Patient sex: F
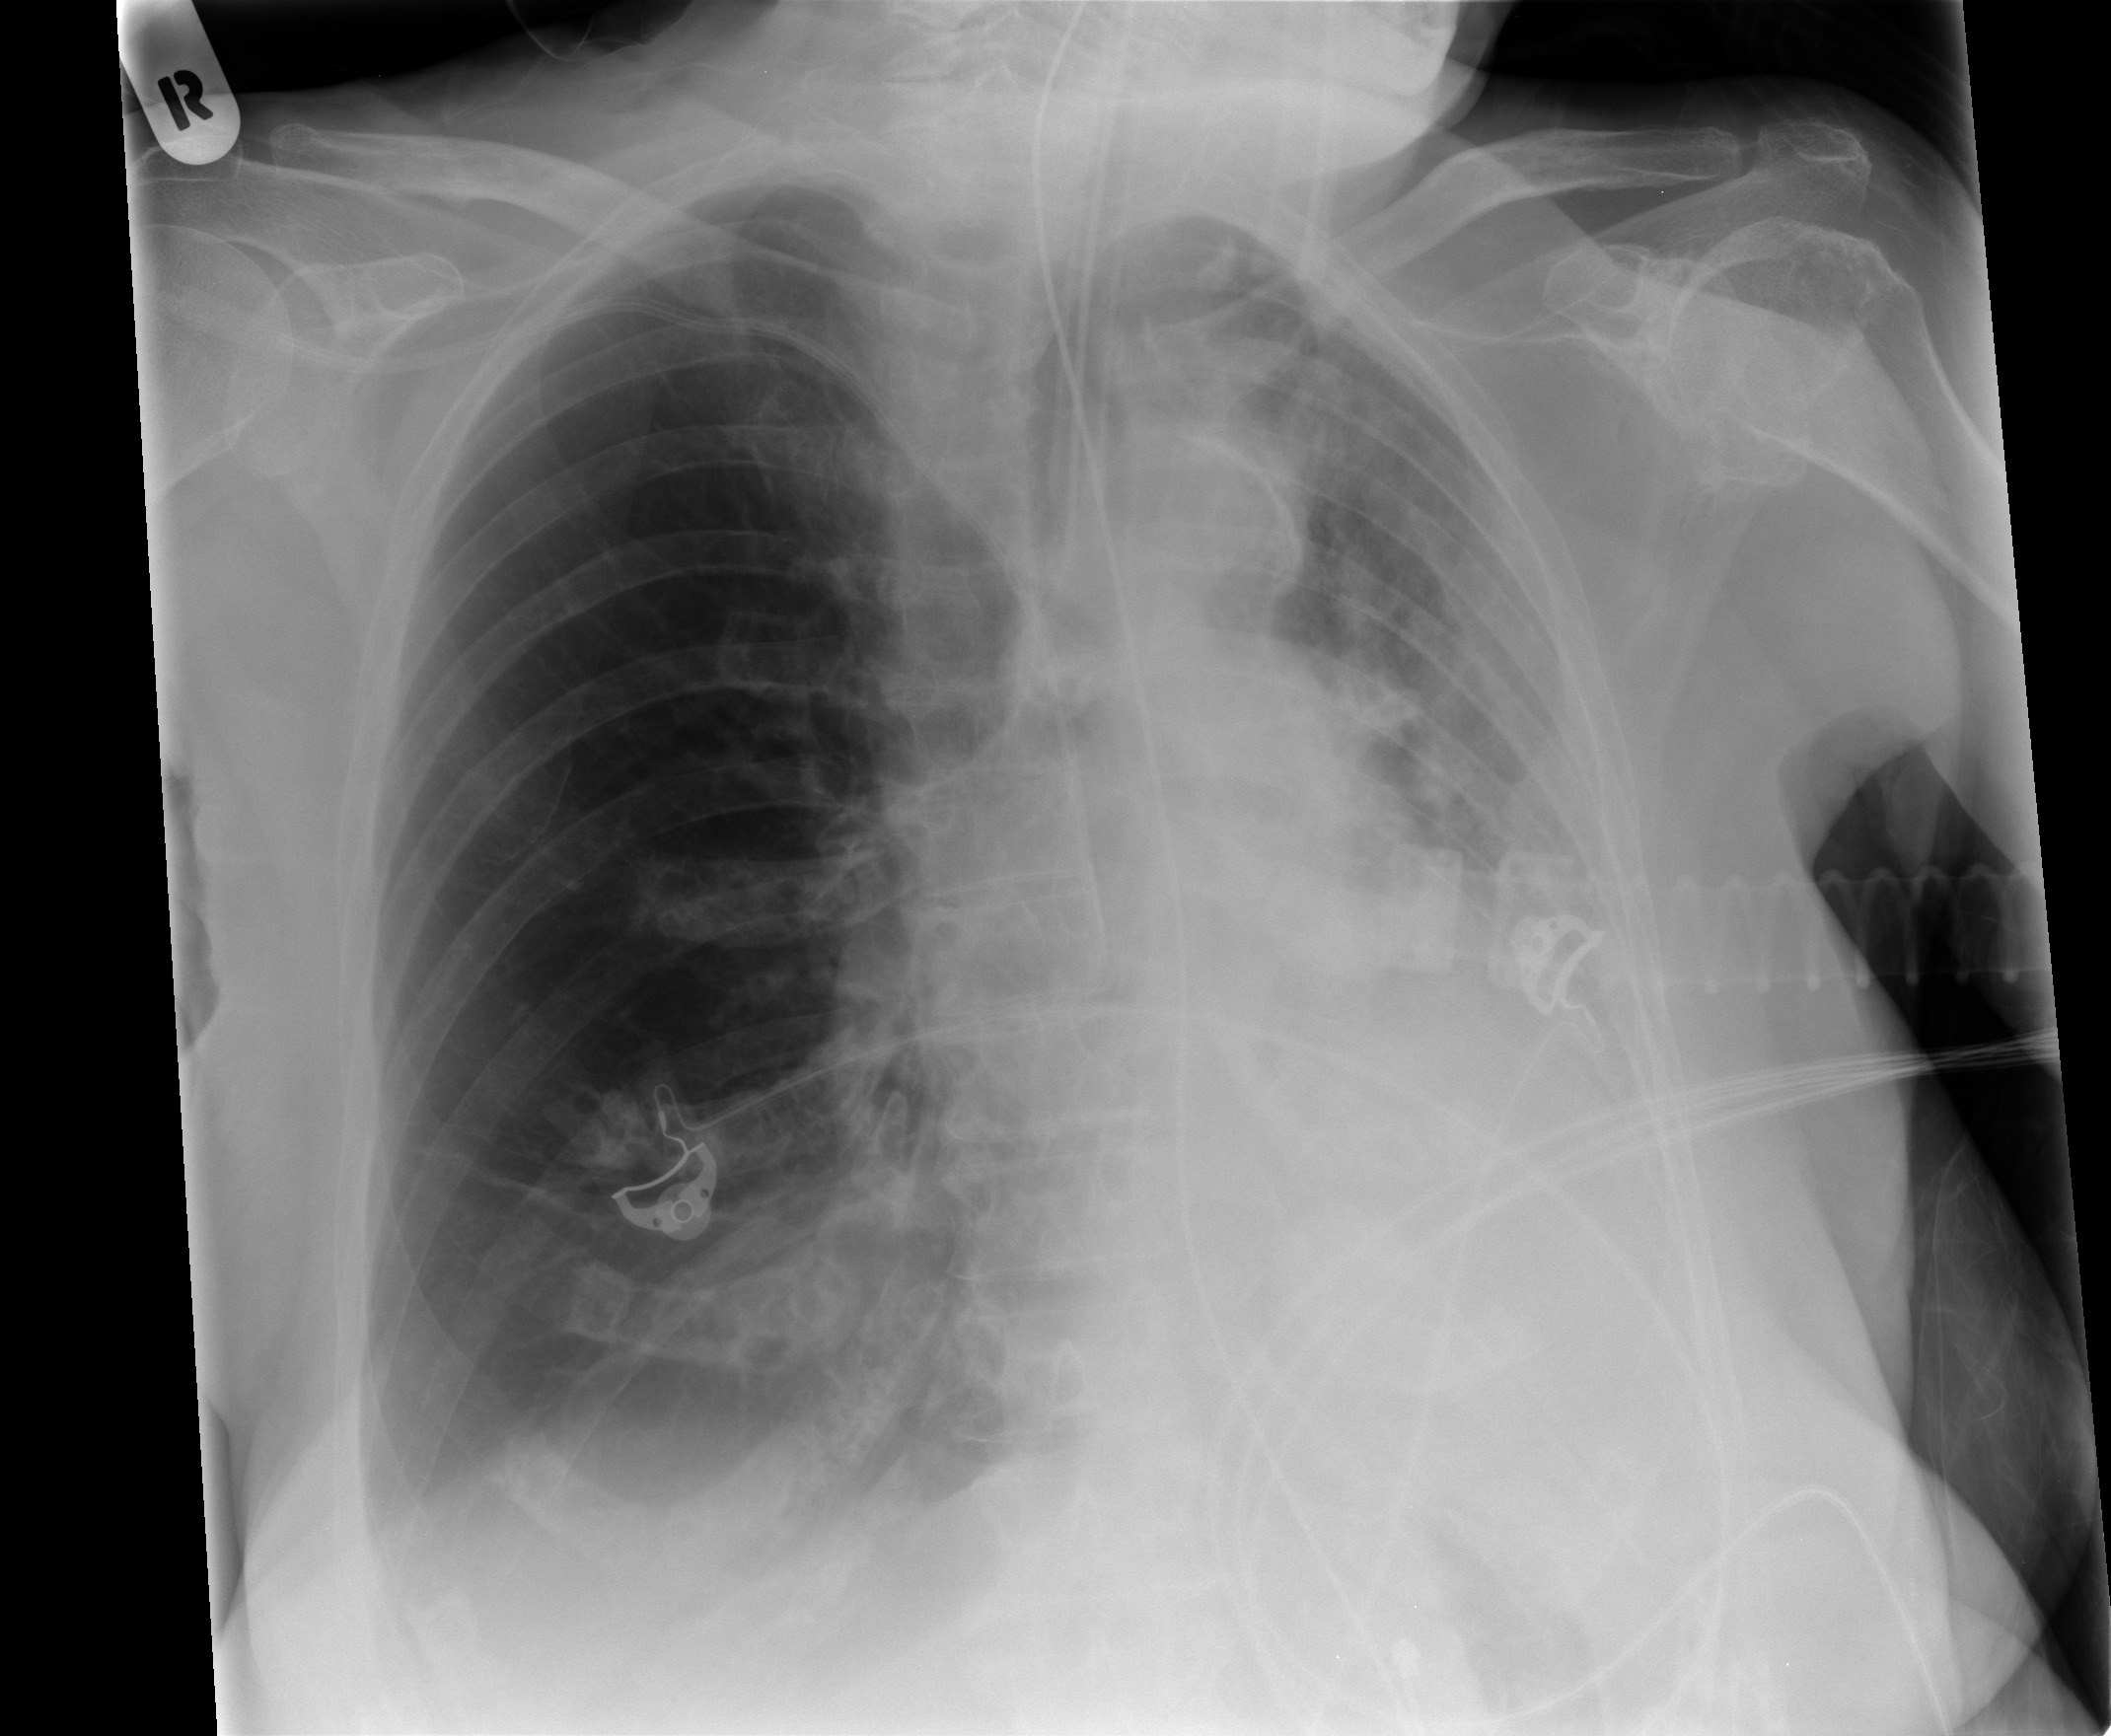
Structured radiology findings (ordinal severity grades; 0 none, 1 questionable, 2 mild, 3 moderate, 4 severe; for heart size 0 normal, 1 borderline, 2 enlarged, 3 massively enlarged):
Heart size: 0
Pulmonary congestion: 0
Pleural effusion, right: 0
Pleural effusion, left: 2
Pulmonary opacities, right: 0
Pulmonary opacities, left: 0
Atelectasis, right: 2
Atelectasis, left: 2